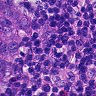
Metastatic tissue present: yes